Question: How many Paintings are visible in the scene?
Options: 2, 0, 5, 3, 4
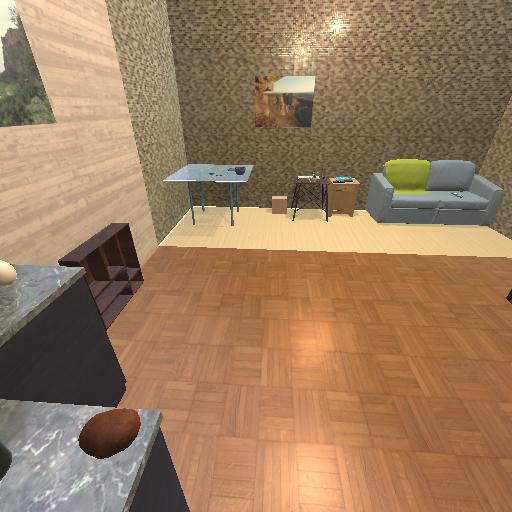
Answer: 2